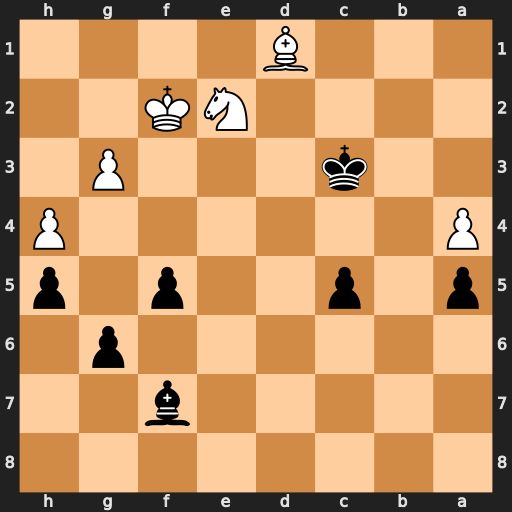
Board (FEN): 8/5b2/6p1/p1p2p1p/P6P/2k3P1/4NK2/3B4
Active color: b
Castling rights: -
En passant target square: -
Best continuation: Kd2 Nf4 Kxd1